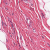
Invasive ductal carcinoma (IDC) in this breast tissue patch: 0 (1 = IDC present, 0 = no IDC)